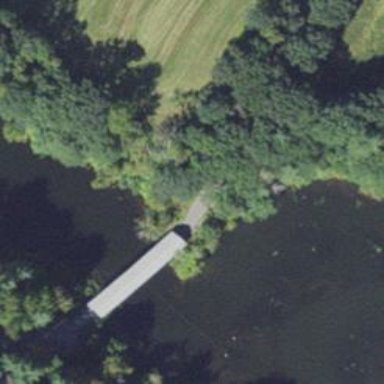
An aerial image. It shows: Unclassified road with bridge.